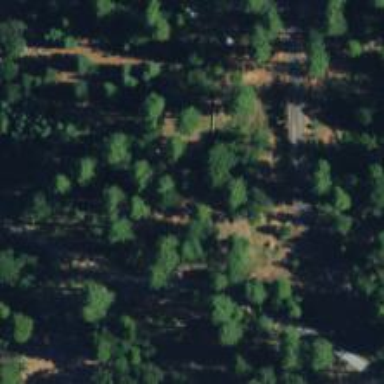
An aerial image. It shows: Mixed woodland area with variety of leaf types and cycles.